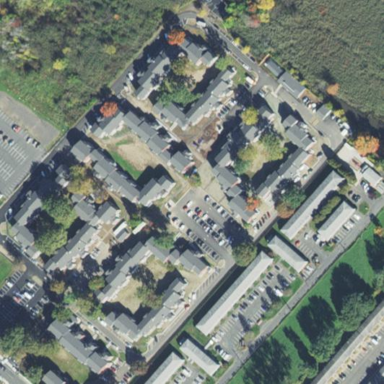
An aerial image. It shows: Residential area with apartments.